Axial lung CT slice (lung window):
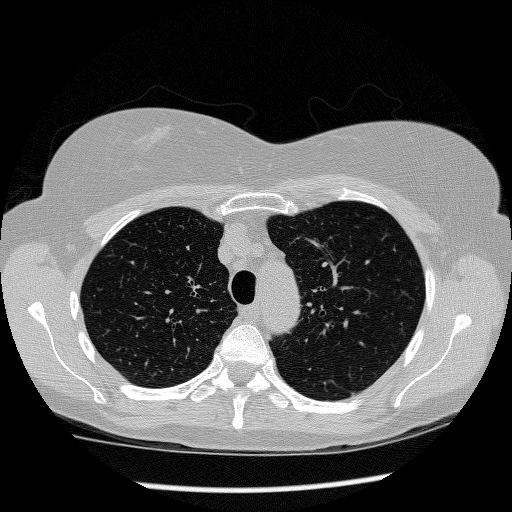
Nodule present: no